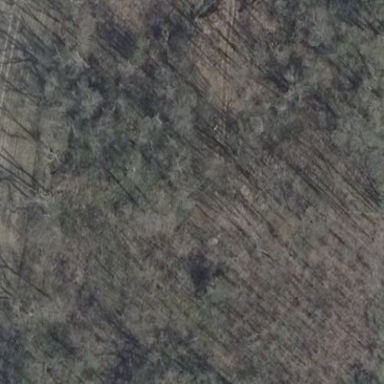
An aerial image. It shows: Forest area.